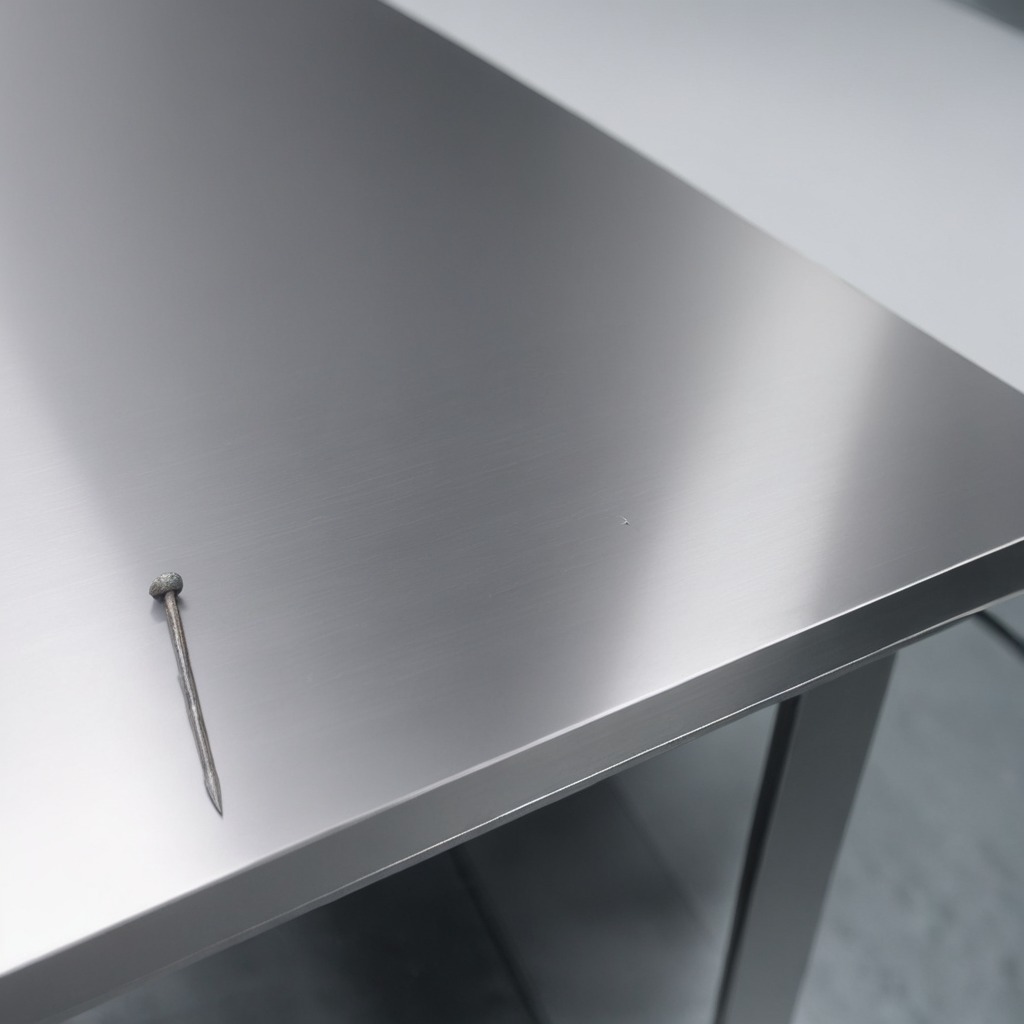
A nail is lying on a stainless steel table in a high-end prototyping lab.